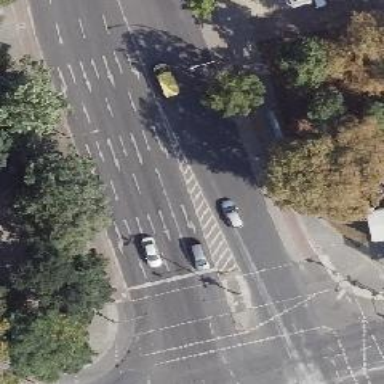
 with lane markings. This road is dual carriageway."